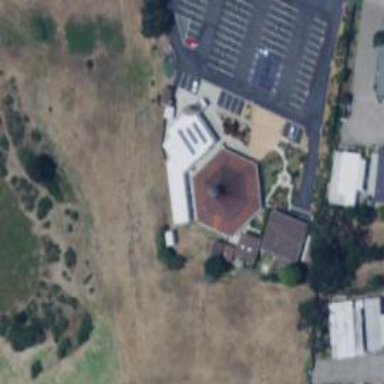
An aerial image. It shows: Place of worship.